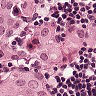
Metastatic tissue present: yes